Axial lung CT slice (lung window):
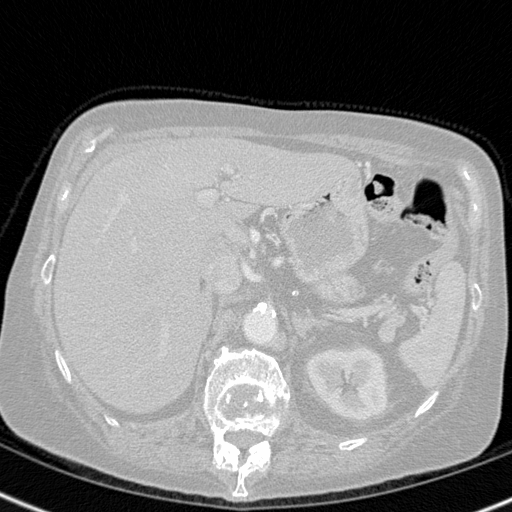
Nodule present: no